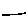
Label: line